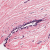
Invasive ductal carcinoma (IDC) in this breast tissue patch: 0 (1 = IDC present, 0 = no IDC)